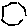
Label: hexagon